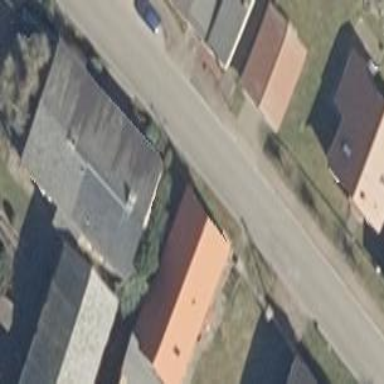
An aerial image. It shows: Detached building with gabled roof.